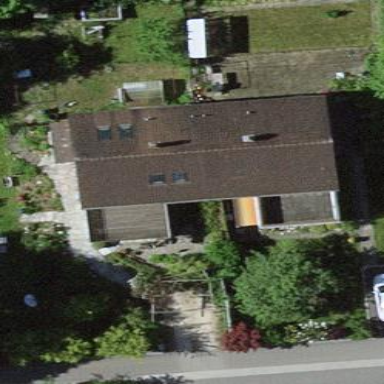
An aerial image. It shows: Semidetached house.